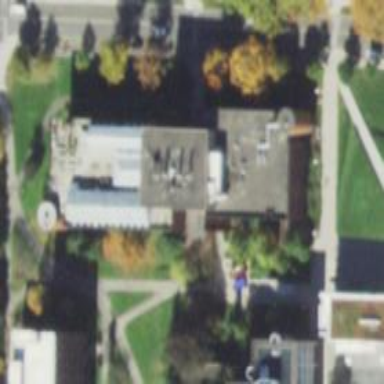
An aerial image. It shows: University building.